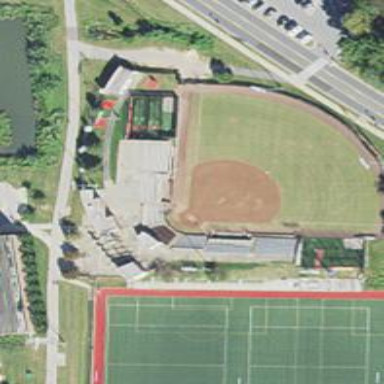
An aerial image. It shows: Stadium designed for softball sports.